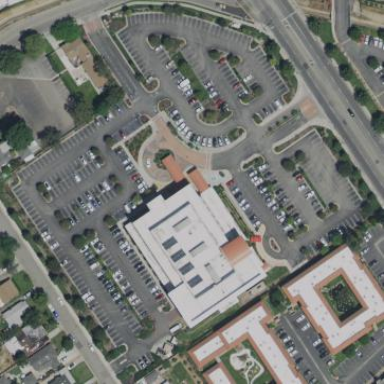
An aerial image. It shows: Healthcare facility identified as hospital.